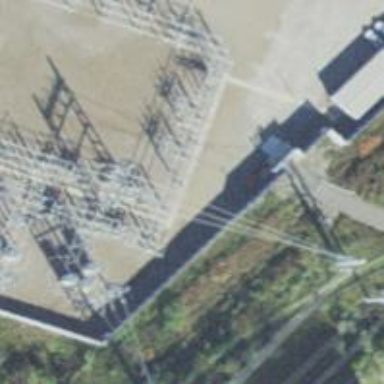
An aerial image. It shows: Switch for power supply.